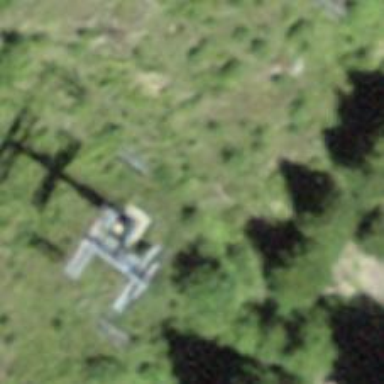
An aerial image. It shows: Pylon for aerialway.